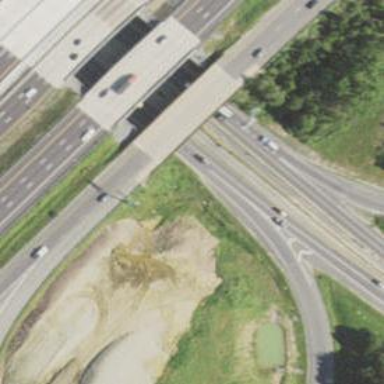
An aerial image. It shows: Motorway junction.